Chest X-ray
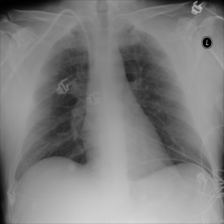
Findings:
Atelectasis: negative
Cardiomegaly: negative
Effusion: negative
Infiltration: negative
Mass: negative
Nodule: negative
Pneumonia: negative
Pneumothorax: negative
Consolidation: negative
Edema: negative
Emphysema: negative
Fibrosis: negative
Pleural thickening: negative
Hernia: negative